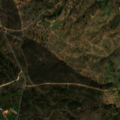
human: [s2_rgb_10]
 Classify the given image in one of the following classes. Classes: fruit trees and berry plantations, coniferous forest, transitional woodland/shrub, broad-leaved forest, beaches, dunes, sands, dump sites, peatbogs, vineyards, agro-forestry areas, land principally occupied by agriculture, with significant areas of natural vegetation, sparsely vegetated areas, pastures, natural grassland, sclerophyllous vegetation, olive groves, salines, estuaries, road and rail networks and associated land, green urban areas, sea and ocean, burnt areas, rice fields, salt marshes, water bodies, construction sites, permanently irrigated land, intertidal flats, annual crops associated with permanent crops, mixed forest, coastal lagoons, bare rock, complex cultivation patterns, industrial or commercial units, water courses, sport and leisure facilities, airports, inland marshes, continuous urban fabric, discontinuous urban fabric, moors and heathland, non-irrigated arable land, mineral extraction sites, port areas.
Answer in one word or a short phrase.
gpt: agro-forestry areas, broad-leaved forest, transitional woodland/shrub